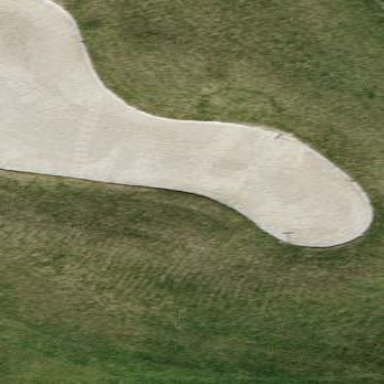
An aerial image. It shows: Sand bunker on golf course.